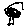
Label: tree